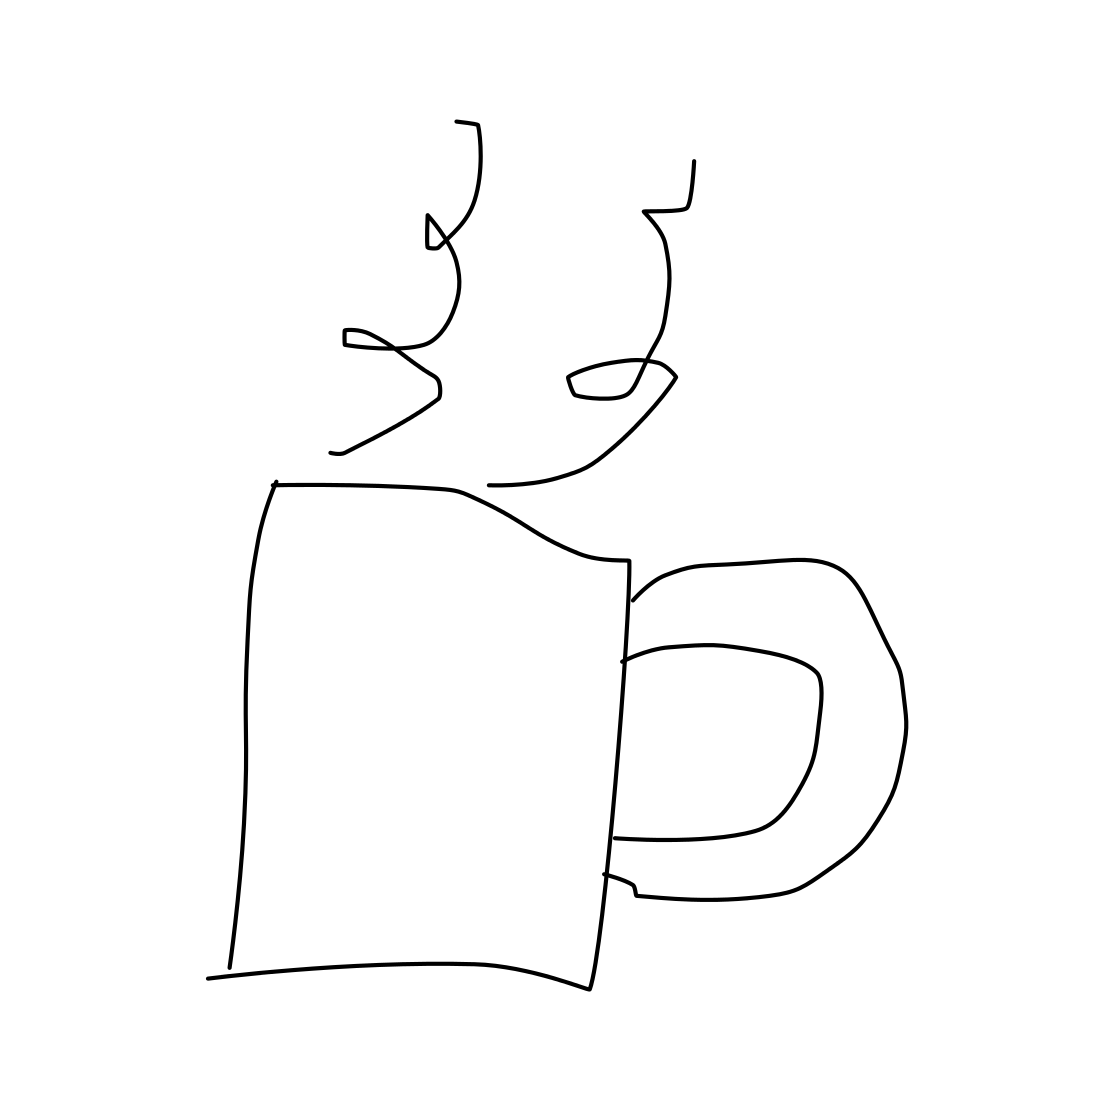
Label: mug